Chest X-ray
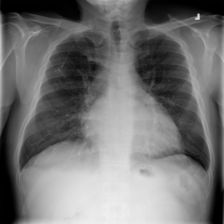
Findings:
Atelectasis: negative
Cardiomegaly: negative
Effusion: positive
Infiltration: positive
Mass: negative
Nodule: negative
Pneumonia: negative
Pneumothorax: negative
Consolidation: negative
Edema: negative
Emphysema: negative
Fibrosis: negative
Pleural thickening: negative
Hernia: negative